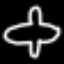
Label: airplane